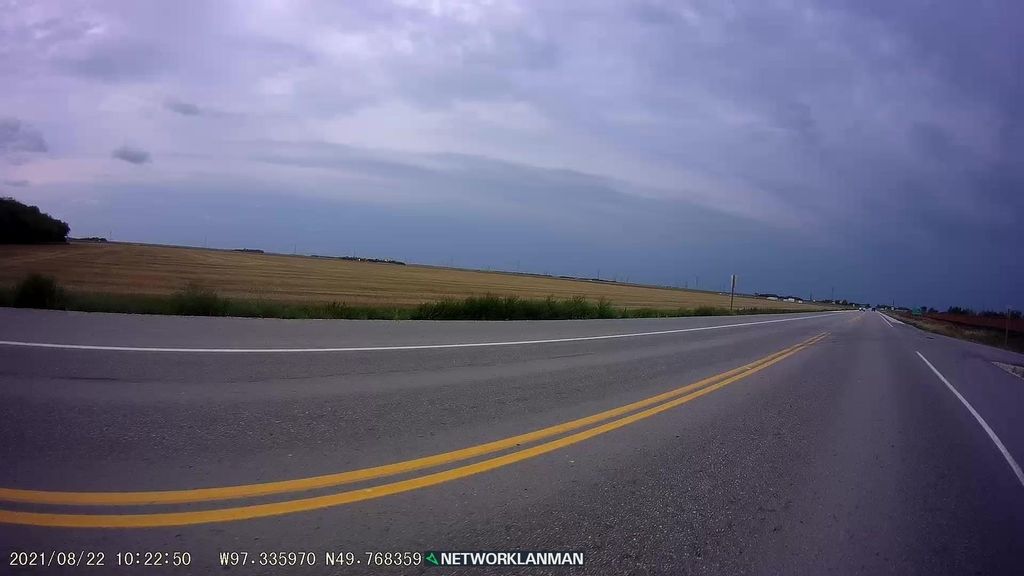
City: winnipeg